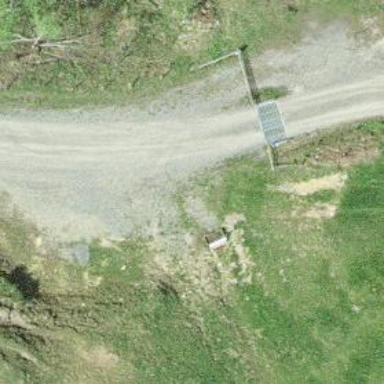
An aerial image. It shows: Gravel track with grade 2 quality.